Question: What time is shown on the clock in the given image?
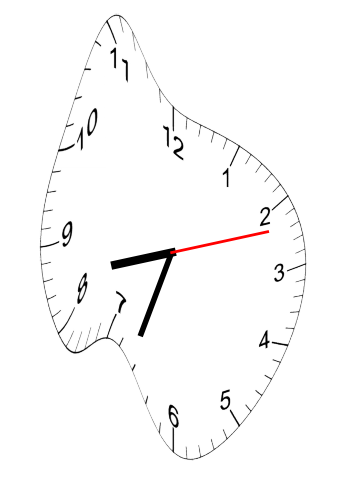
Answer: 08:33:12